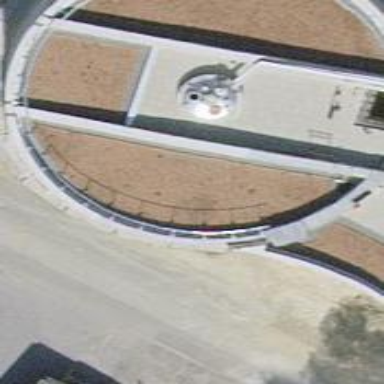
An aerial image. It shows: Building housing wastewater storage tank.